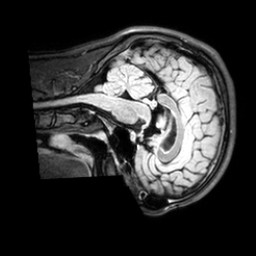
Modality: T1w
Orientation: sagittal
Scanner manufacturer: philips
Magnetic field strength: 3 T
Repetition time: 4.8 s
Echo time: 0.2586 s